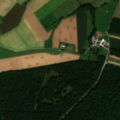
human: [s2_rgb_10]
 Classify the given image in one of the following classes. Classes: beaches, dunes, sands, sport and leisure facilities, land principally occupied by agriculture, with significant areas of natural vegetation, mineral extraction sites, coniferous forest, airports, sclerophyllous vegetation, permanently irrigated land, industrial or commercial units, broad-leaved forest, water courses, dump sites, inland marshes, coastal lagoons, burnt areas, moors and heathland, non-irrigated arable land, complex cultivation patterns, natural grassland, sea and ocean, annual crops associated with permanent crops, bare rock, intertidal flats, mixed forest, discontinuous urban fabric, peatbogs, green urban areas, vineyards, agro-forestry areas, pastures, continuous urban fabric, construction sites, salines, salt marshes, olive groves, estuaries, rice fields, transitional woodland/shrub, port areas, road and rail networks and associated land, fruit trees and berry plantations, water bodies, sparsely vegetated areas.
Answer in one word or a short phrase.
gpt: non-irrigated arable land, pastures, complex cultivation patterns, broad-leaved forest